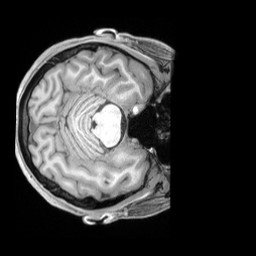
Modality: T1w
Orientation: axial
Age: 23
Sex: female
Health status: ill
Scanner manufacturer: siemens
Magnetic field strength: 3 T
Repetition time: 2.2 s
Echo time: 0.00218 s